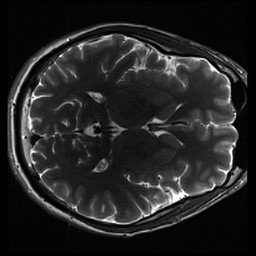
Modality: inplaneT2
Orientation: axial